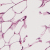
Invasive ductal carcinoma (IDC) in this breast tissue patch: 0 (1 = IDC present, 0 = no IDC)